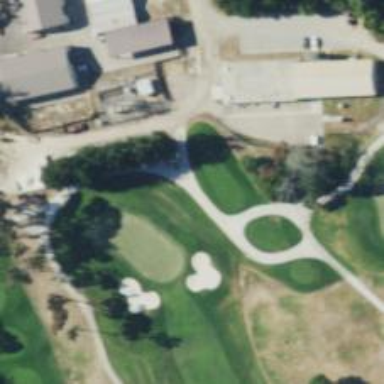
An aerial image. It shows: Path designated for golf carts.